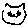
Label: cat